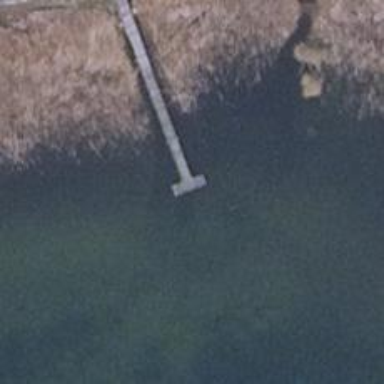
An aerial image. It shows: Man-made pier.